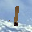
Label: 1